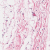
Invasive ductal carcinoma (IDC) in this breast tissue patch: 0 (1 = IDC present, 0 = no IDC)